【题型】解答题　【知识点】向量　【难度】easy
\textbf{练习} 已知正三角形 \(ABC\) 边长为 2，圆 \(A\) 的半径是 1，\(PQ\) 为圆 \(A\) 的任意一条直径。
\noindent
(1) 判断 \(\overrightarrow{BP} \cdot \overrightarrow{CQ} - \overrightarrow{AP} \cdot \overrightarrow{CB}\) 是否为定值，请说明理由；
\noindent
(2) 求 \(\overrightarrow{BP} \cdot \overrightarrow{CQ}\) 的最大值。

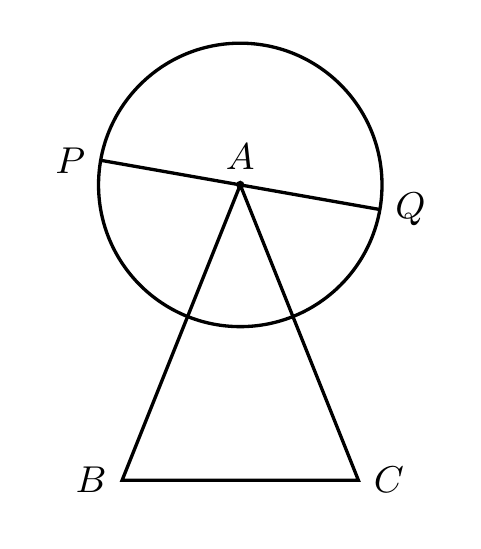
【解答】
\noindent
1.（1）因为
\[
\begin{aligned}
\overrightarrow{BP} \cdot \overrightarrow{CQ} - \overrightarrow{AP} \cdot \overrightarrow{CB}
&= (\overrightarrow{AP} - \overrightarrow{AB}) \cdot (\overrightarrow{AQ} - \overrightarrow{AC}) - \overrightarrow{AP} \cdot (\overrightarrow{AB} - \overrightarrow{AC}) \\
&= (\overrightarrow{AP} - \overrightarrow{AB}) \cdot (-\overrightarrow{AP} - \overrightarrow{AC}) - \overrightarrow{AP} \cdot (\overrightarrow{AB} - \overrightarrow{AC}) \\
&= -\overrightarrow{AP}^2 + \overrightarrow{AB} \cdot \overrightarrow{AC},
\end{aligned}
\]
其中 \(\overrightarrow{AP}^2 = 1\)，\(\overrightarrow{AB} \cdot \overrightarrow{AC} = |\overrightarrow{AB}||\overrightarrow{AC}|\cos 60^\circ = 2\)，所以原式 \(= 1\) 为定值。
\noindent
（2）
\[
\begin{aligned}
\overrightarrow{BP} \cdot \overrightarrow{CQ}
&= 1 + \overrightarrow{AP} \cdot \overrightarrow{CB} \\
&= 1 + |\overrightarrow{AP}| \cdot |\overrightarrow{CB}| \cos\langle \overrightarrow{AP}, \overrightarrow{CB} \rangle \\
&= 1 + 2\cos\langle \overrightarrow{AP}, \overrightarrow{CB} \rangle.
\end{aligned}
\]
因为 \(-1 \leqslant \cos\langle \overrightarrow{AP}, \overrightarrow{CB} \rangle \leqslant 1\)，所以 \(\overrightarrow{BP} \cdot \overrightarrow{CQ}\) 的最大值为 \(3\)。